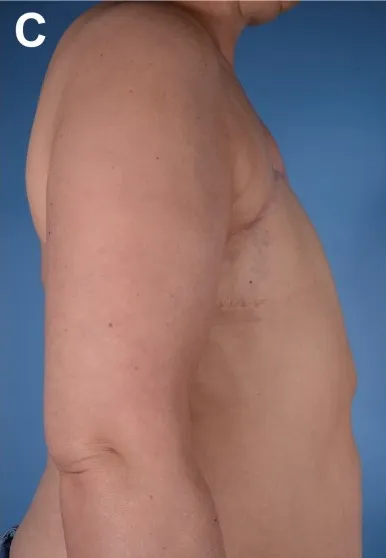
Postoperative aesthetic outcome at 11 months follow-up. (C) Right lateral view.
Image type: radiology (x_ray)